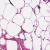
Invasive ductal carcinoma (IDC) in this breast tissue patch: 0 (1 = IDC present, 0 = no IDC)